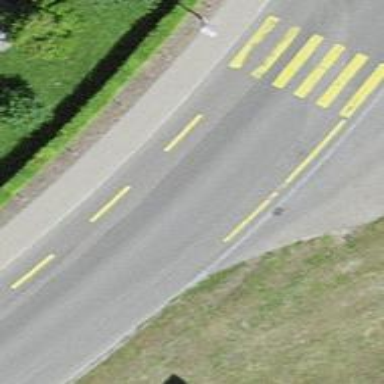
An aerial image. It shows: Uncontrolled zebra crossing on the road.